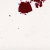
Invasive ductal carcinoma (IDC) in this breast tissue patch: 0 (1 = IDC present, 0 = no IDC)